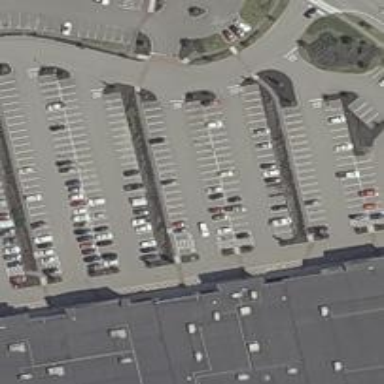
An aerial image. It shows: Parking area with asphalt surface.